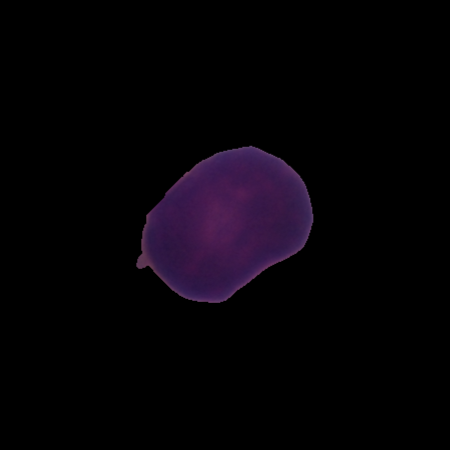
Label: healthy